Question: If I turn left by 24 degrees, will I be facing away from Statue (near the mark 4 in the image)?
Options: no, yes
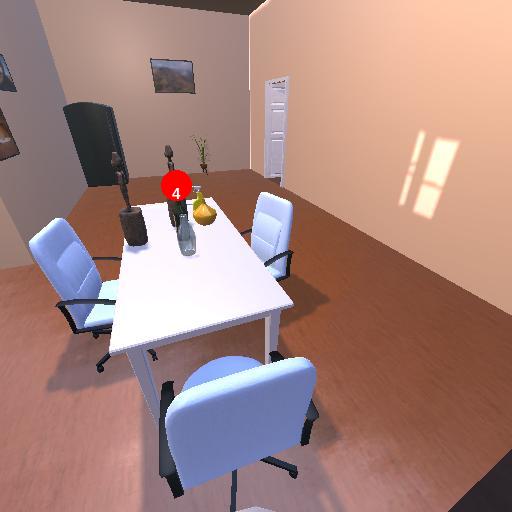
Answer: no